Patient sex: M
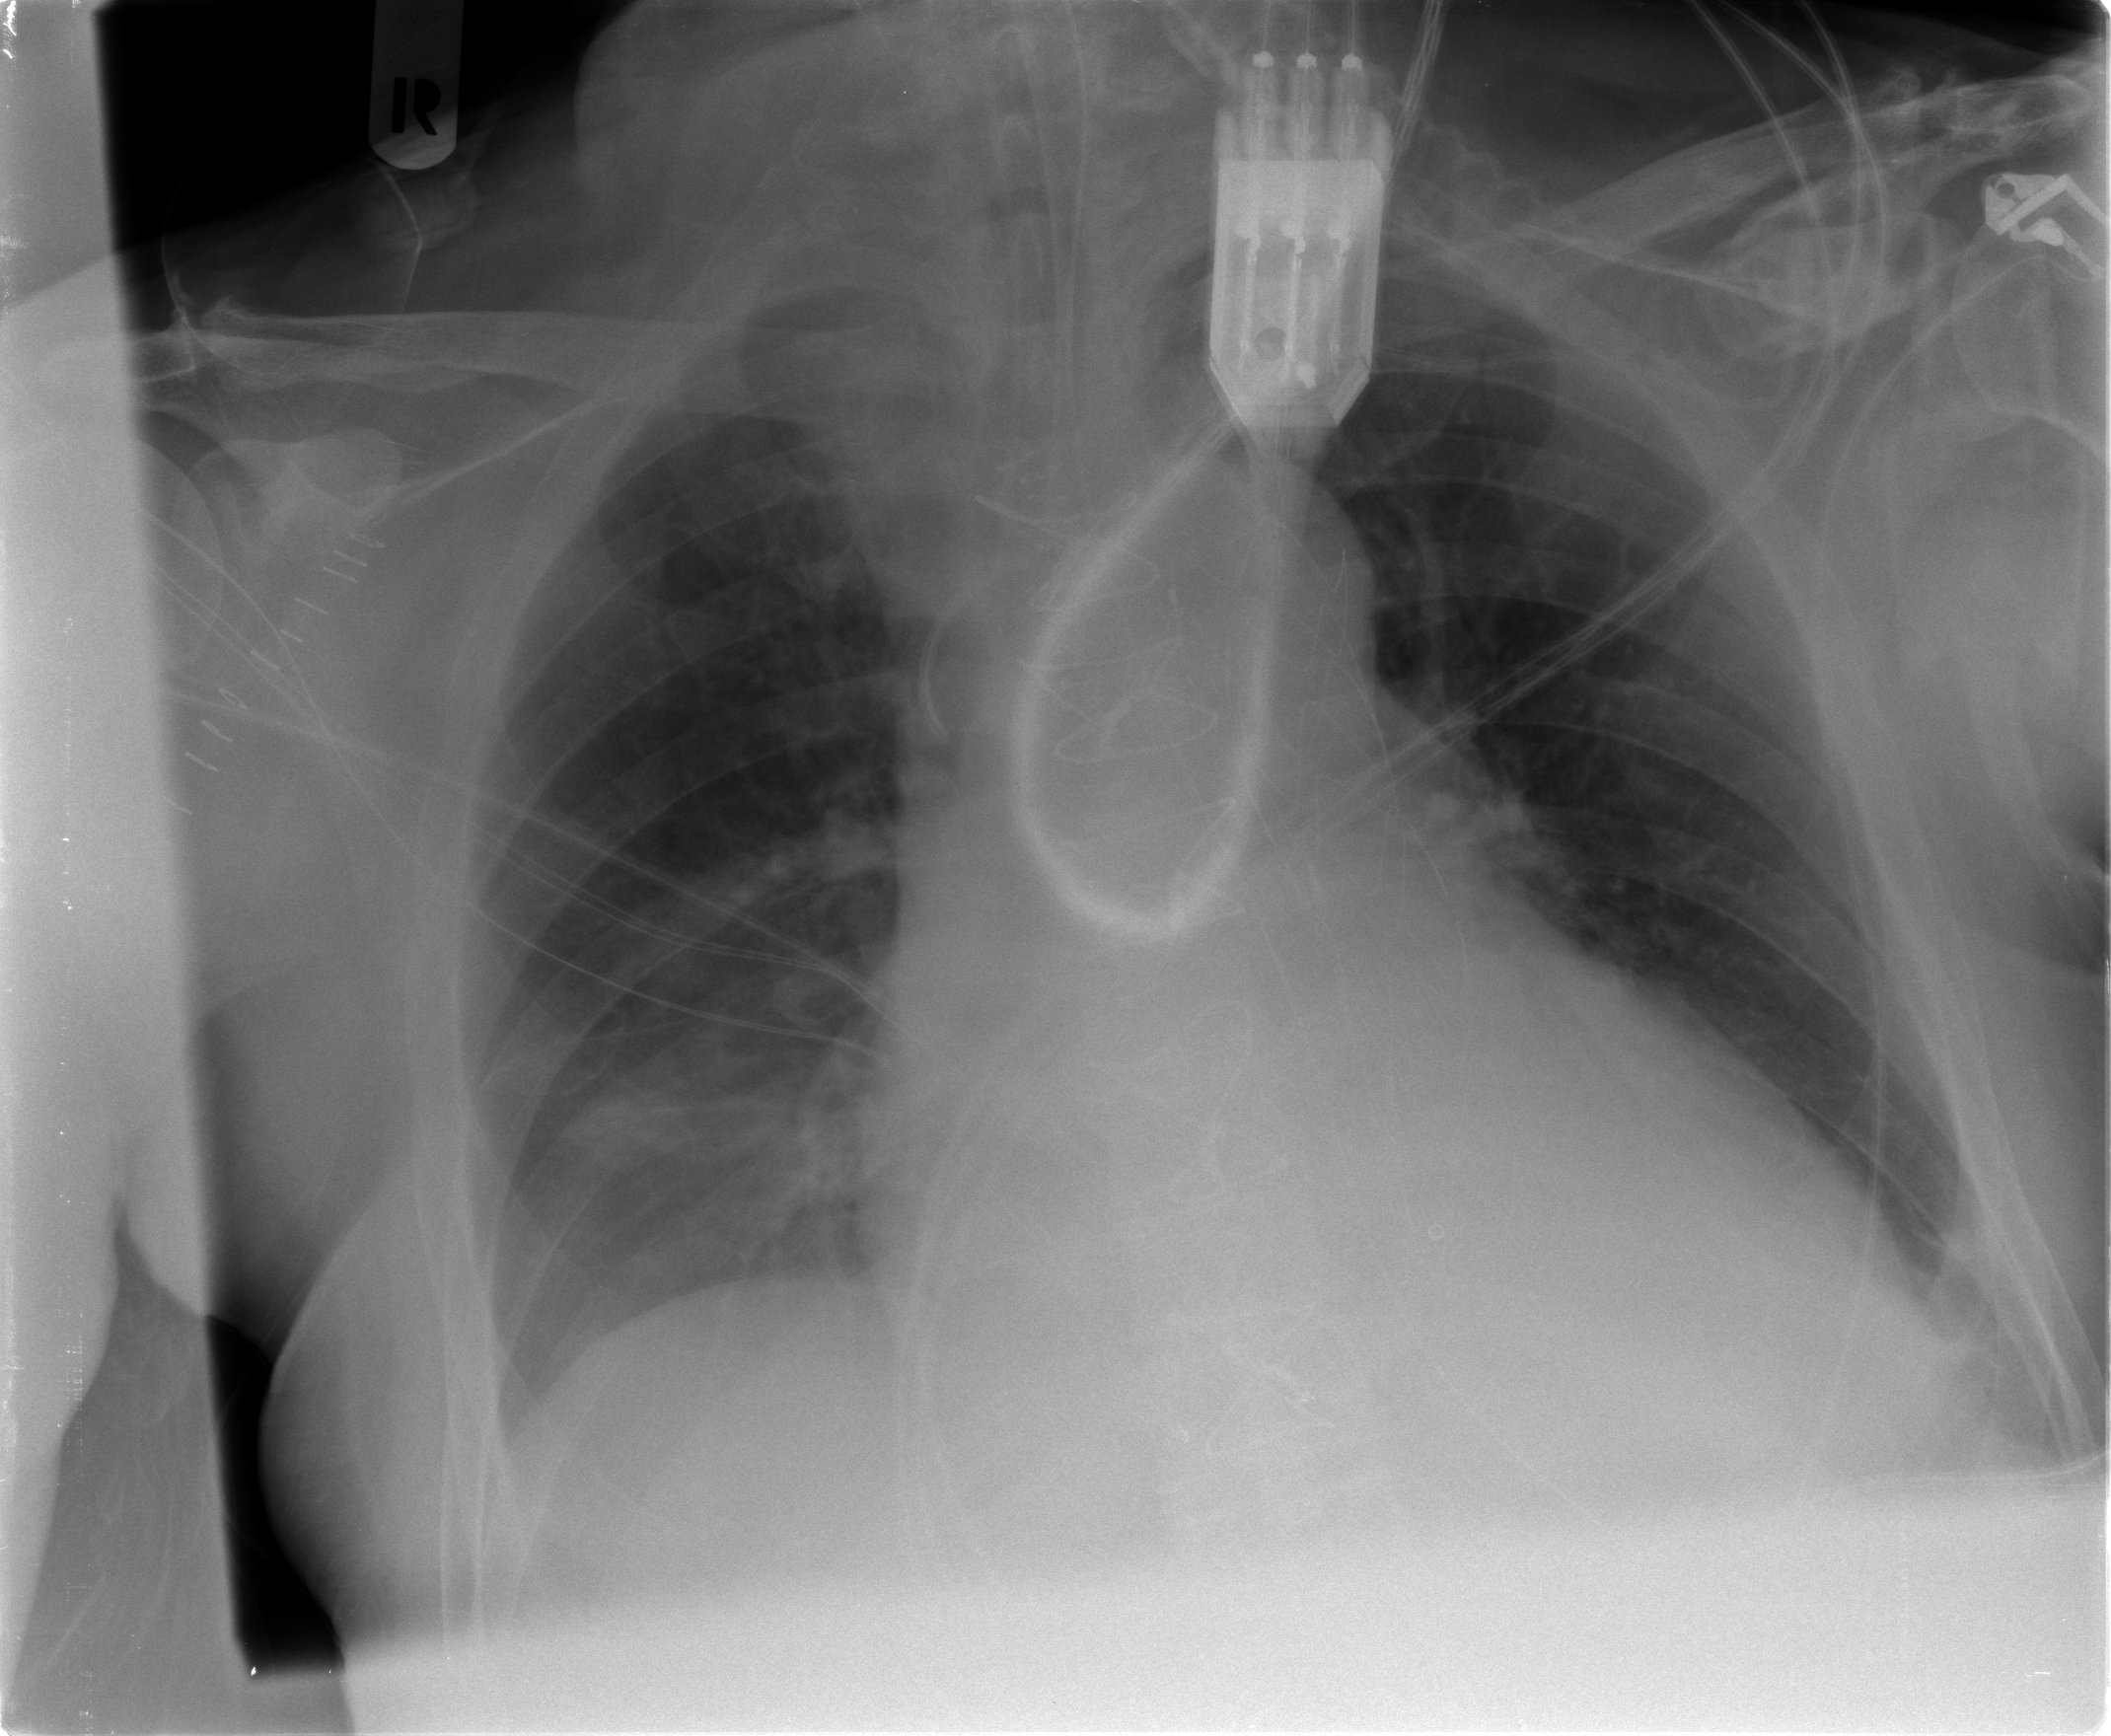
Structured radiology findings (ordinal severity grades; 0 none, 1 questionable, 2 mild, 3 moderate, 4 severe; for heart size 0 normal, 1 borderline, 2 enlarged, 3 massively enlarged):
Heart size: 2
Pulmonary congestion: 0
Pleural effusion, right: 0
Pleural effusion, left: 0
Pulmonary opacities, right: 0
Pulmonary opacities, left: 0
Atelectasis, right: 1
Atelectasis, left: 1